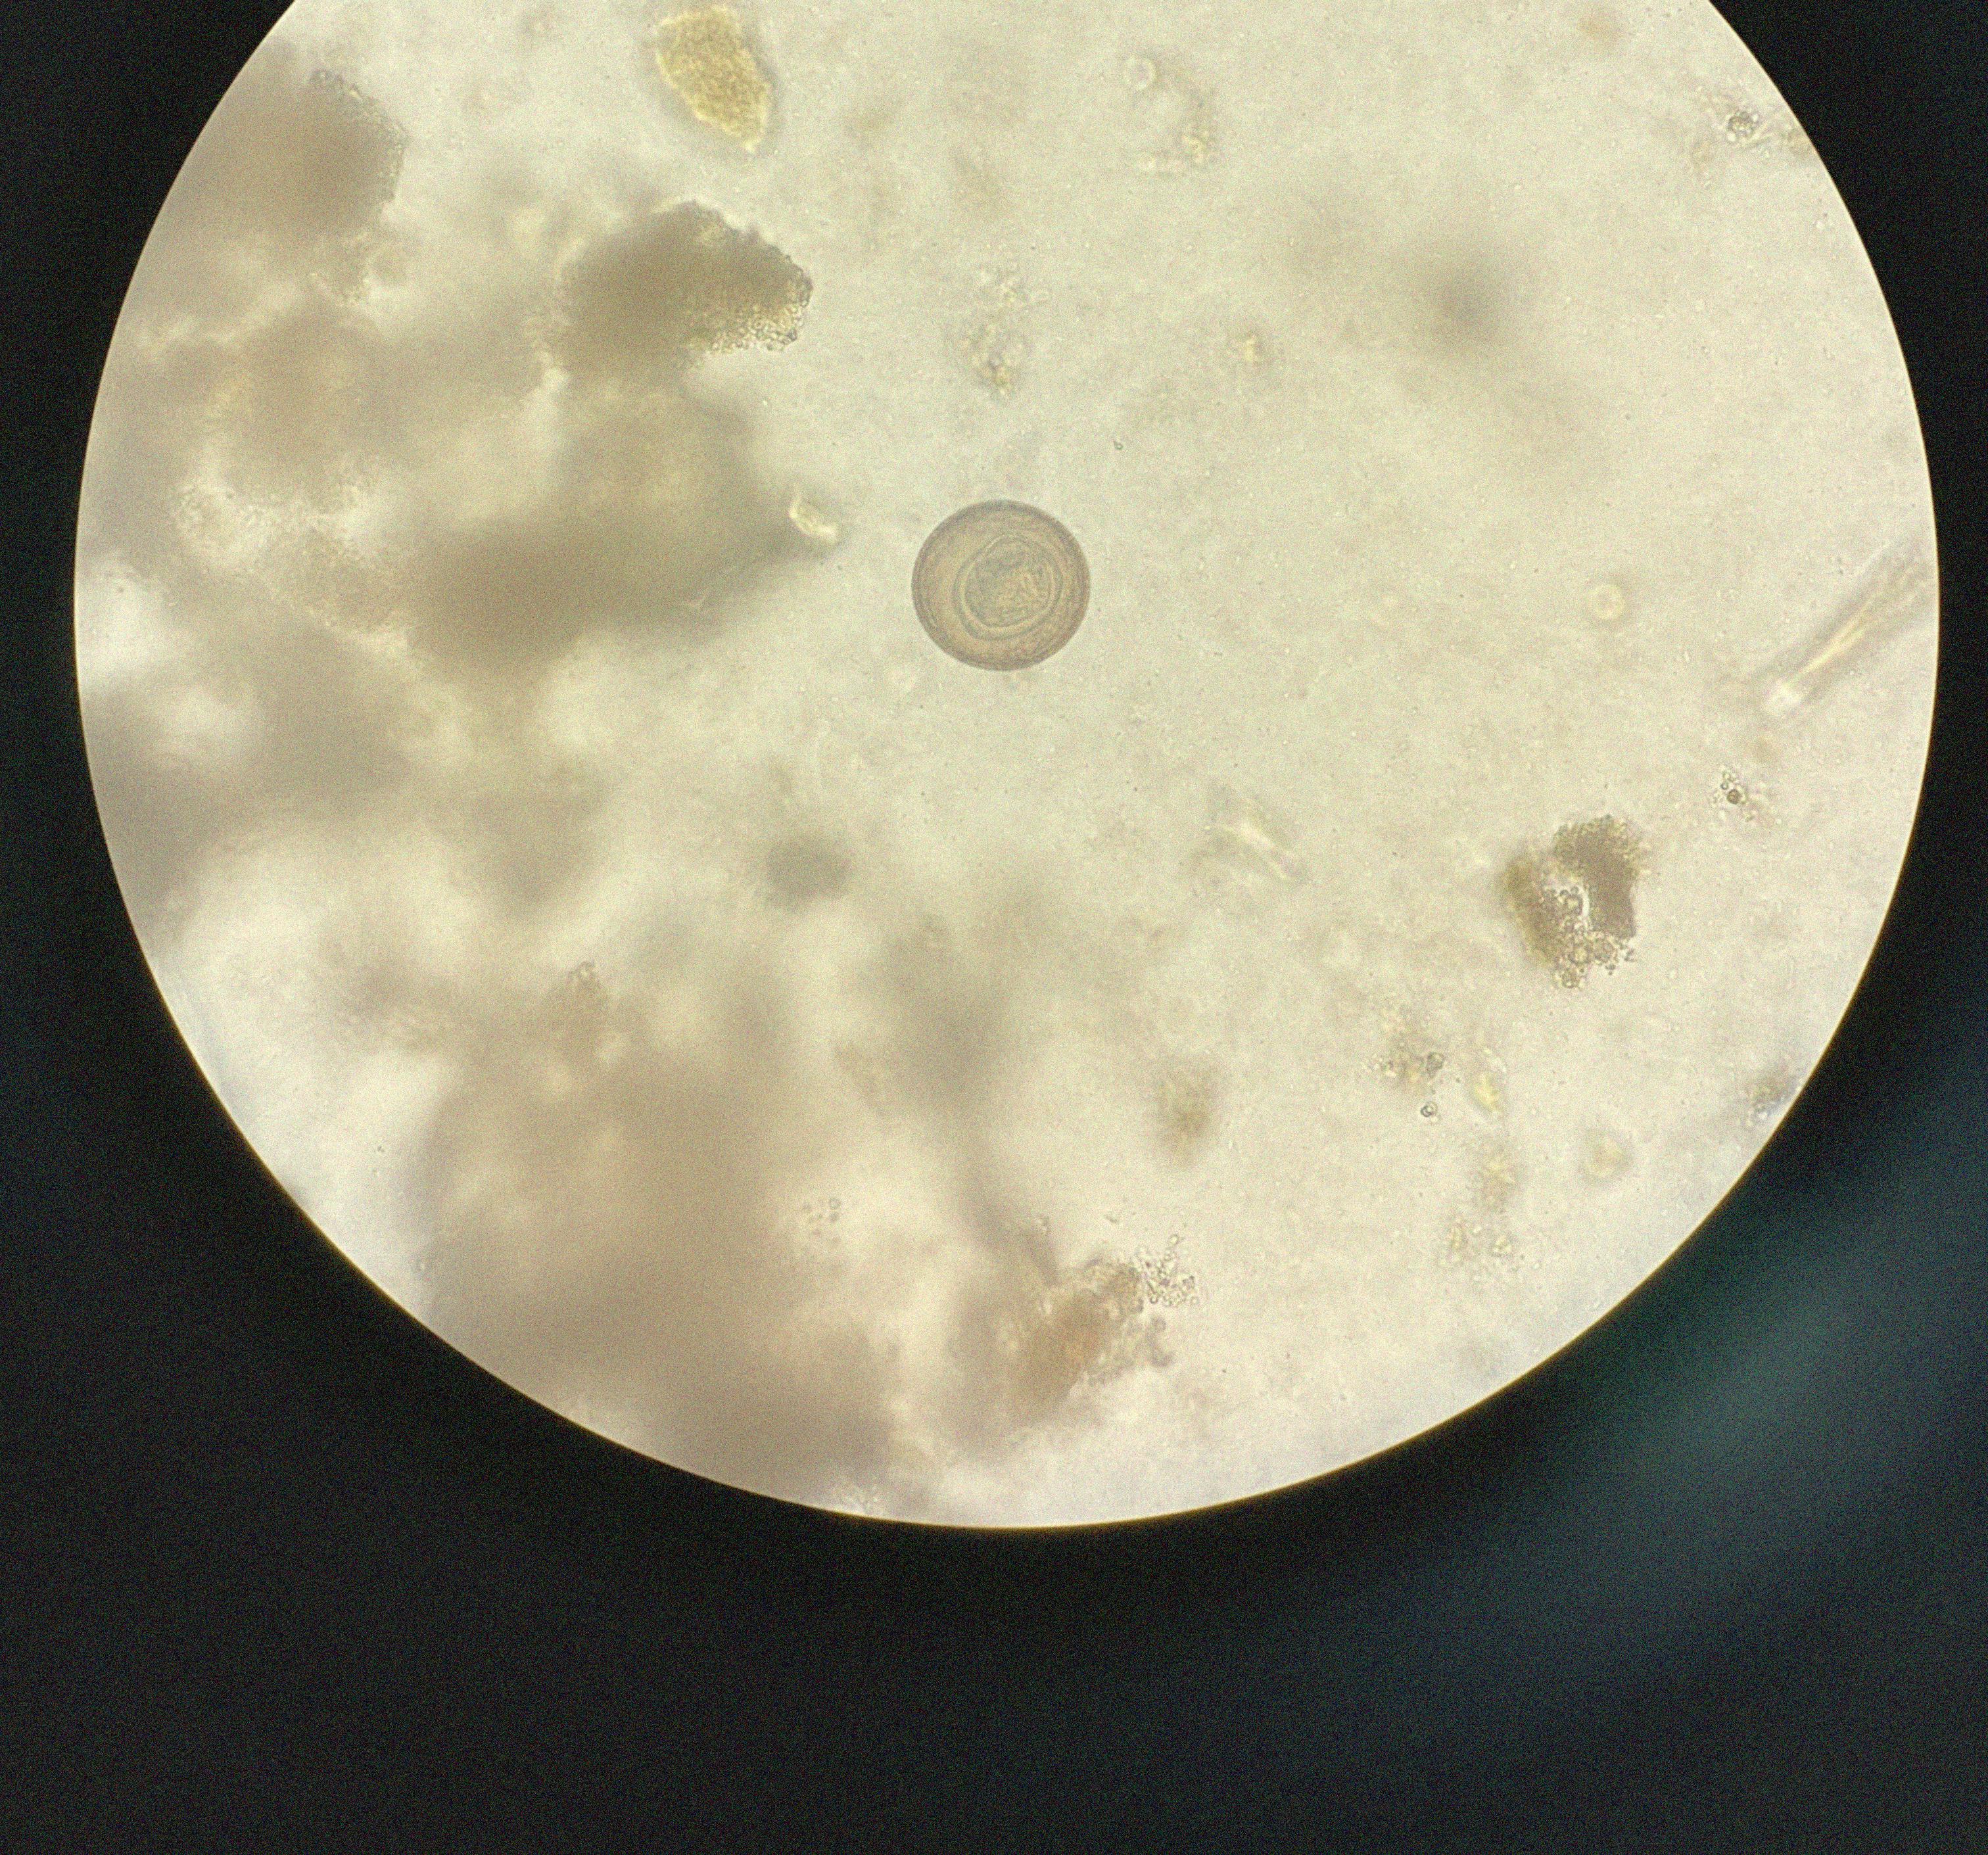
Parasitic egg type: Hymenolepis diminuta